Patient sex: M
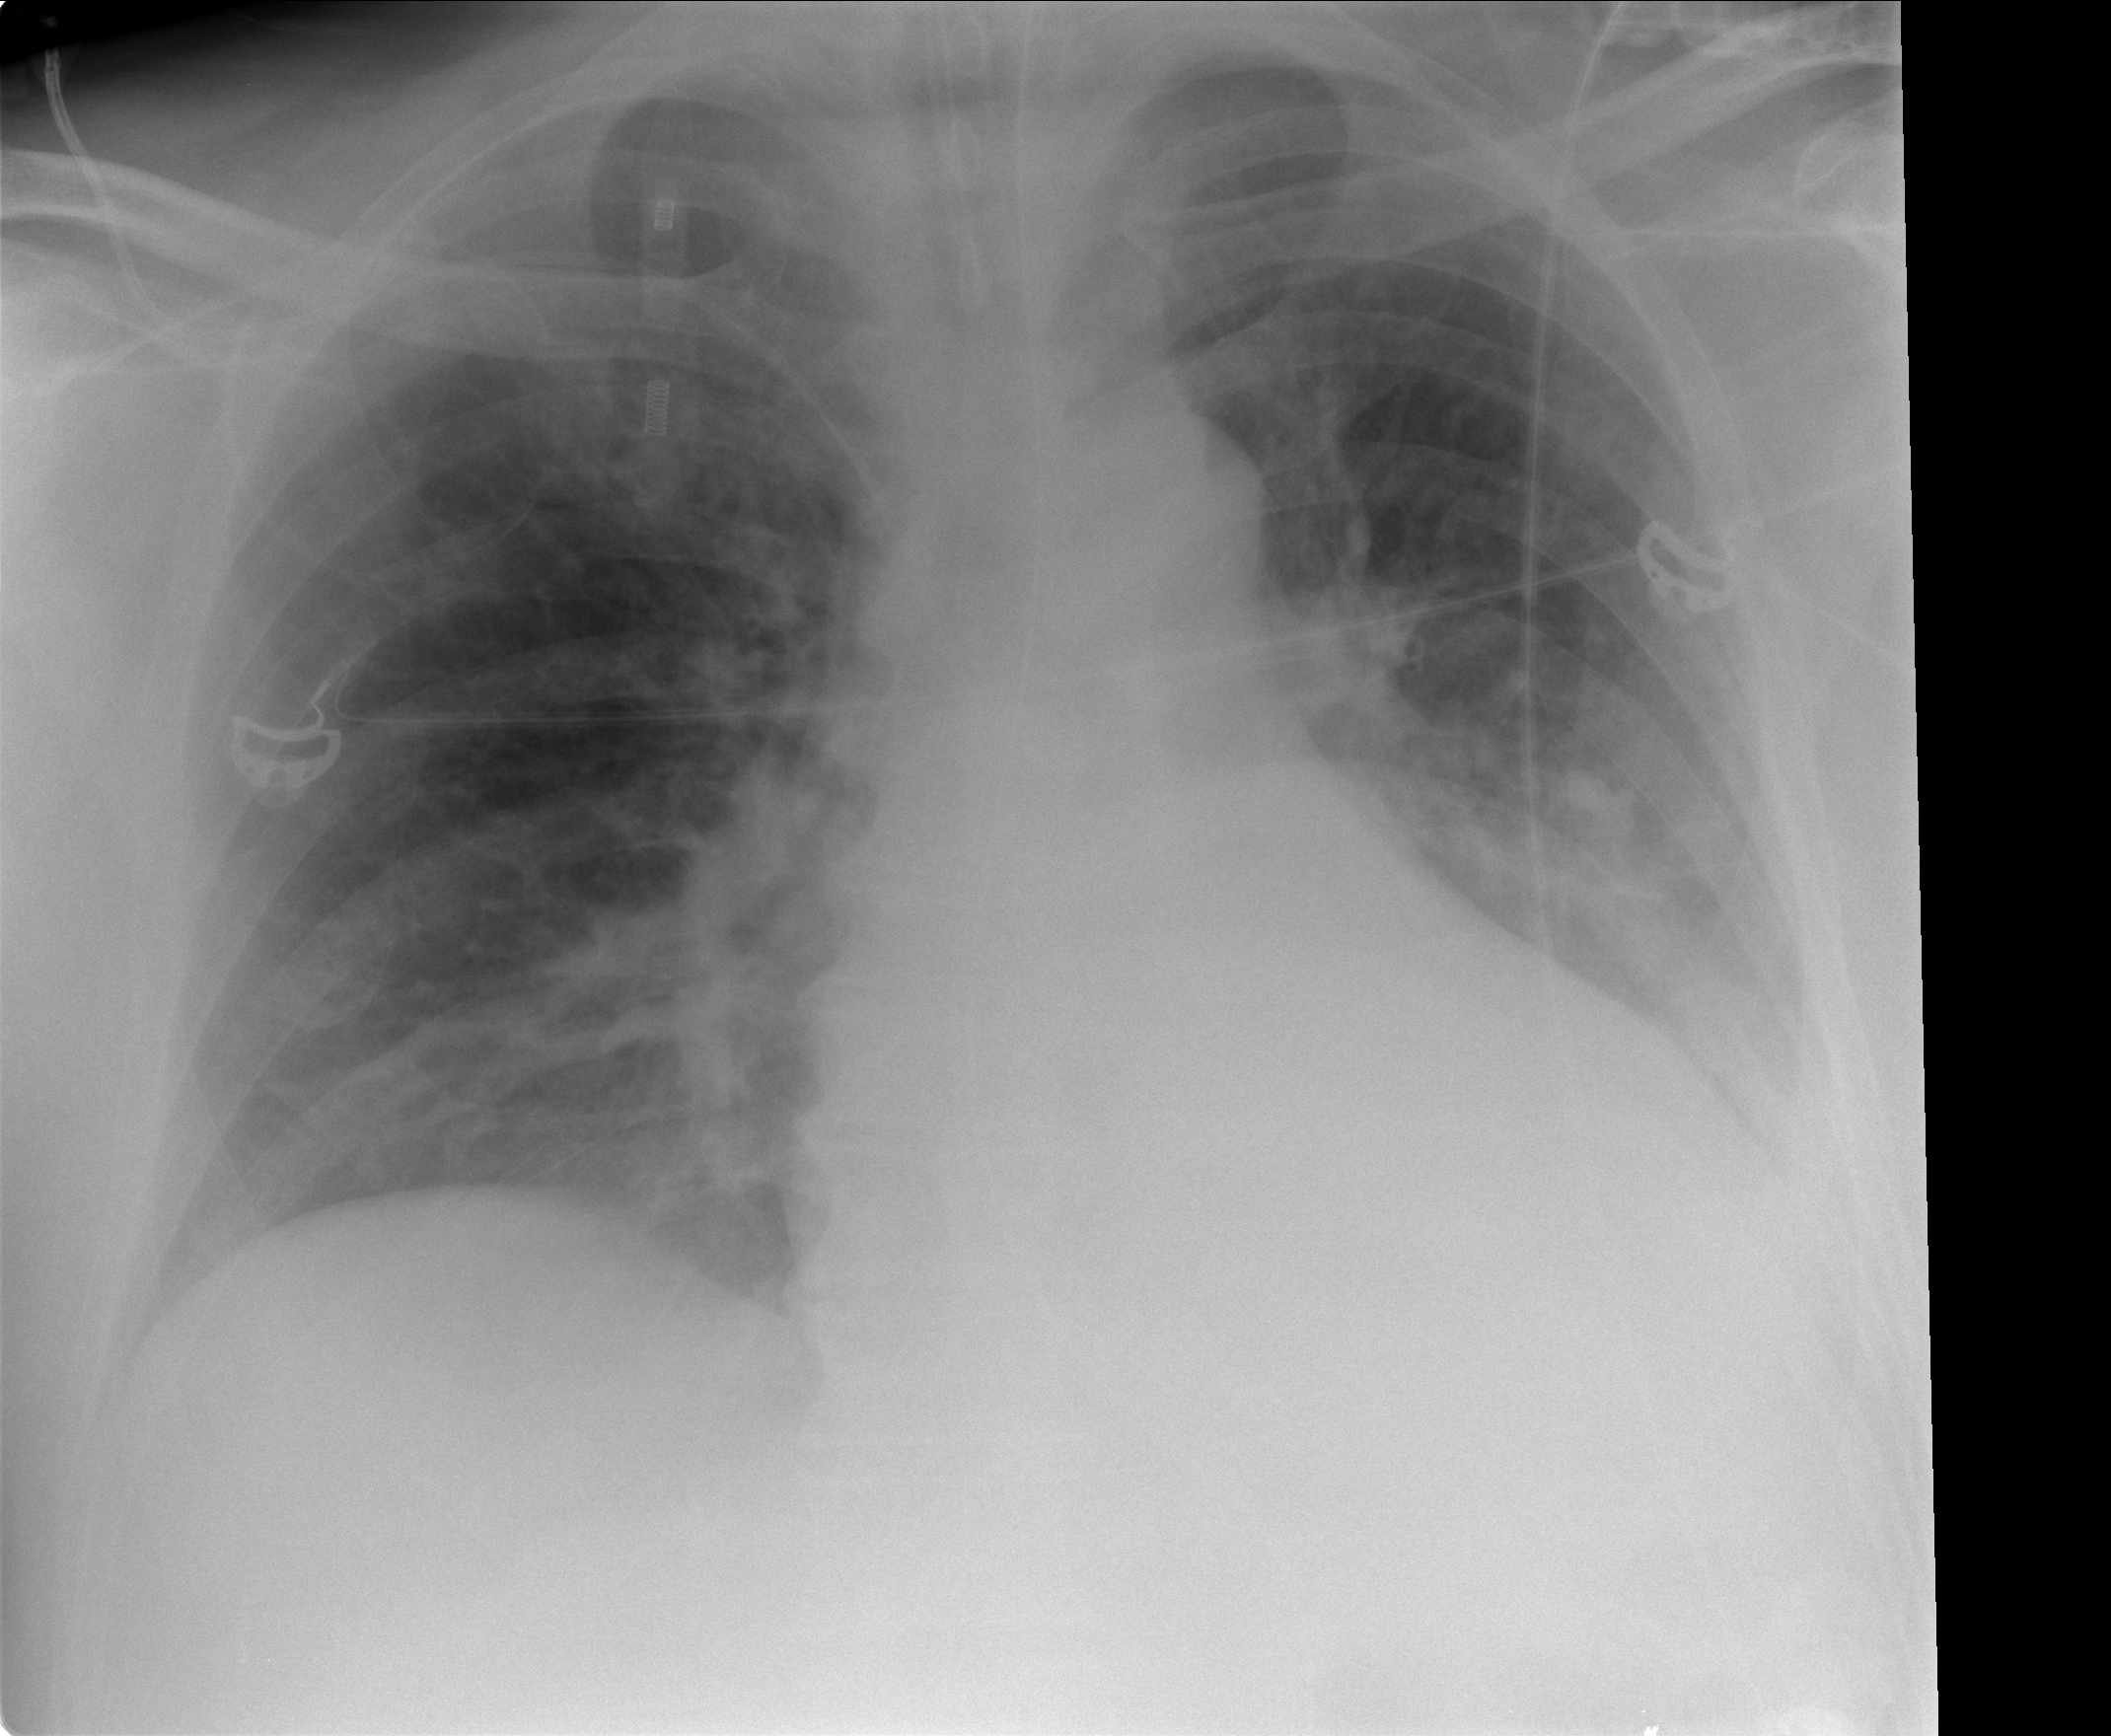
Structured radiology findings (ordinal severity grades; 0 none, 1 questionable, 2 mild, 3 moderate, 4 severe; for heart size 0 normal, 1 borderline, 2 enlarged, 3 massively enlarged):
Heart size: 2
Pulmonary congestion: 2
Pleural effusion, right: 1
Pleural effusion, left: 2
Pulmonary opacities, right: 2
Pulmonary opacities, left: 2
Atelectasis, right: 2
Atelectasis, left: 2